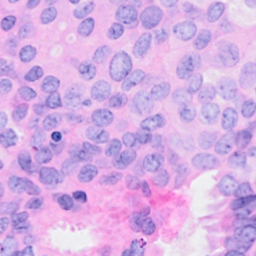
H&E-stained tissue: Breast